Question: I seem to have an error with the linking part even though my code compiled with no errors.
I set the property like this:

I also added files required in the
'Linker -> General -> Additional library directories' and
'Linker -> Input -> Additional Dependencies'
It still gave me an error after that.
code:
'''
#include "opencv2/core.hpp"
#include "C:/Users/Downloads/opencv_contrib-master/opencv_contrib-master/modules/face/include/opencv2/face.hpp"
#include "opencv2/highgui.hpp"
#include "opencv2/imgproc.hpp"
#include "opencv2/objdetect.hpp"
#include <iostream>
#include <fstream>
#include <sstream>
using namespace cv;
using namespace cv::face;
using namespace std;
'''
(output) error line:
'''
Severity Code Description Project File Line Suppression State
Error LNK1104 cannot open file 'IlmImfd.lib' opencvTry
'''
(output) when I try to redo the project with the same codes with the lib files included:
'''
Severity Code Description Project File Line Suppression State
Error LNK2019 unresolved external symbol "public: static struct
cv::Ptr<class cv::face::FisherFaceRecognizer> __cdecl
cv::face::FisherFaceRecognizer::create(int,double)" (
create@FisherFaceRecognizer@face@cv@@SA?AU?
$Ptr@VFisherFaceRecognizer@face@cv@@@3@HN@Z) referenced in function main
opencvTry C:\Users\151554F\Documents\Visual Studio 2017\Projects\In
progress\Face recog\opencvTry\try.obj 1
Severity Code Description Project File Line Suppression State
Error LNK2019 unresolved external symbol "public: int __cdecl
cv::face::FaceRecognizer::predict(class cv::_InputArray const &)const " (?
predict@FaceRecognizer@face@cv@@QEBAHAEBV_InputArray@3@@Z) referenced in
function main opencvTry C:\Users\151554F\Documents\Visual Studio
2017\Projects\In progress\Face recog\opencvTry\try.obj 1
'''
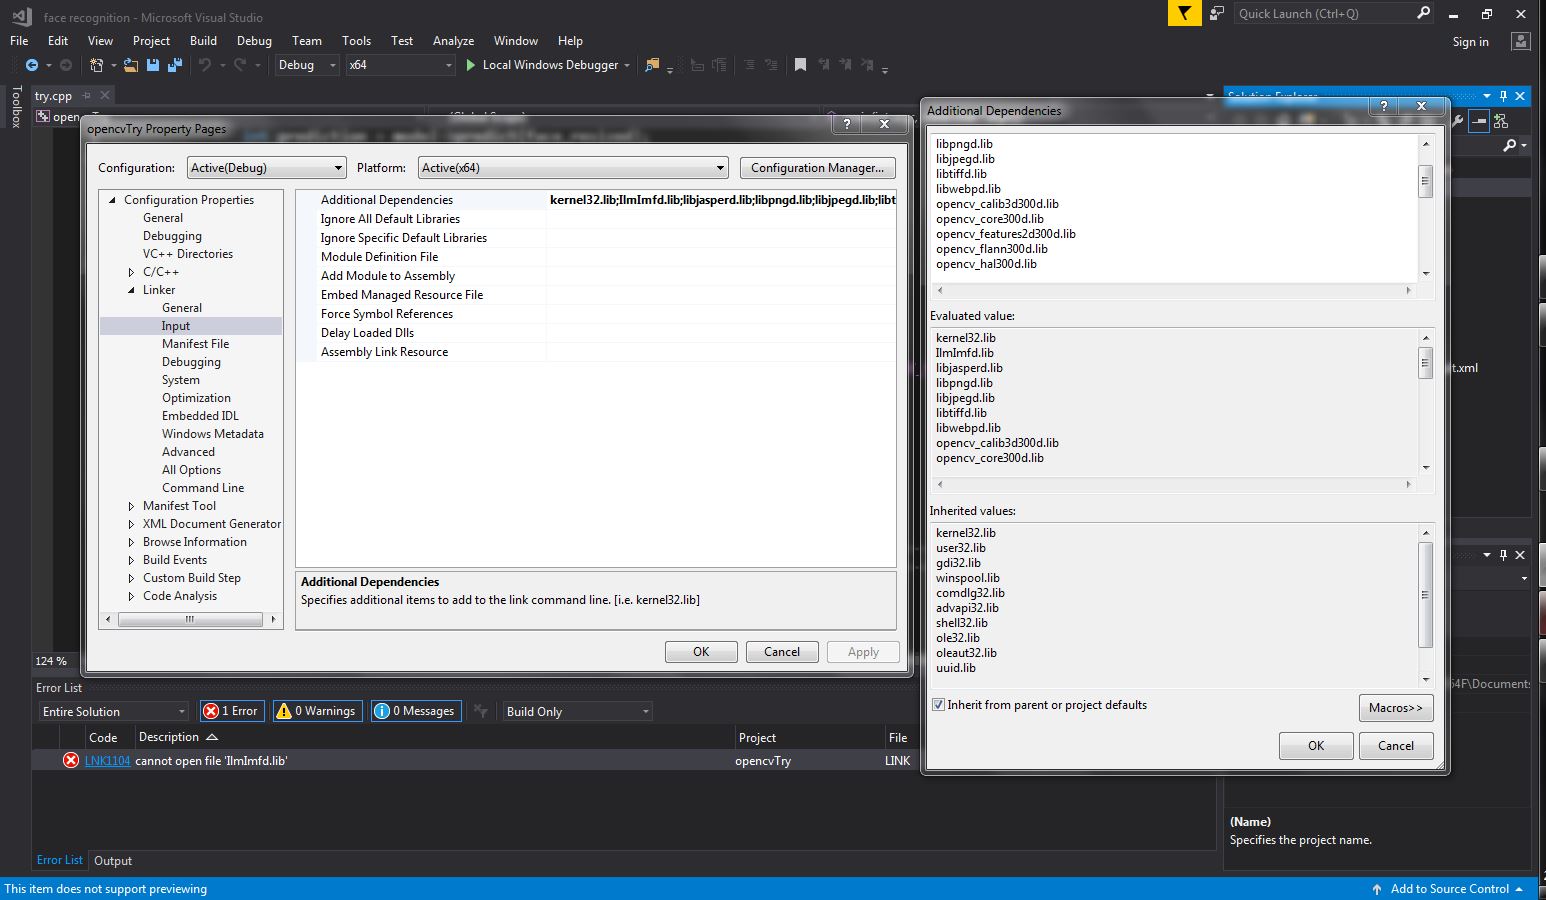
Answer: You probably added the correct include directories, but you forgot to link the actual libraries.
Under 'Configuration Properties' - 'Linker' - 'General' - 'Additional Library Directories' you need to add the following:
'$(OPENCV_DIR)\staticlib;'
With 'OPENCV_DIR' pointing to your build folder.
For example: 'E:\opencvuild+c12'.
After you've done that, you also need to add the lines below here under 'Common Properties' - 'Linker' - 'Input' - 'Additional Dependencies'
'''
IlmImfd.lib
libjasperd.lib
libpngd.lib
libjpegd.lib
libtiffd.lib
libwebpd.lib
opencv_calib3d300d.lib
opencv_core300d.lib
opencv_features2d300d.lib
opencv_flann300d.lib
opencv_hal300d.lib
opencv_highgui300d.lib
opencv_imgcodecs300d.lib
opencv_imgproc300d.lib
opencv_ml300d.lib
opencv_objdetect300d.lib
opencv_photo300d.lib
opencv_shape300d.lib
opencv_stitching300d.lib
opencv_superres300d.lib
opencv_ts300d.lib
opencv_video300d.lib
opencv_videoio300d.lib
opencv_videostab300d.lib
zlibd.lib
ippicvmt.lib
comctl32.lib
vfw32.lib
'''
You only need to add the ones you need, but there's no negative side at adding them all. Then, you're sure you didn't forget anything.